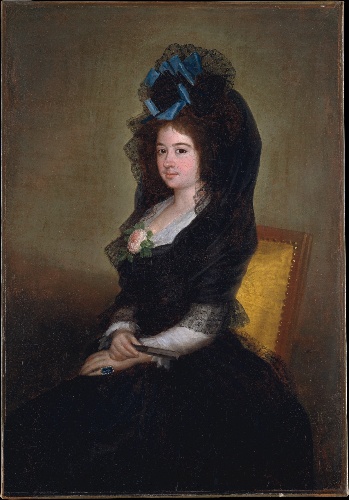
Title: Narcisa Barañana de Goicoechea
Artist: Goya (Francisco de Goya y Lucientes)
Artist bio: Spanish, Fuendetodos 1746–1828 Bordeaux
Object type: Painting
Classification: Paintings
Medium: Oil on canvas
Dimensions: 44 1/4 x 30 3/4 in. (112.4 x 78.1 cm)
Department: European Paintings
Credit line: H. O. Havemeyer Collection, Bequest of Mrs. H. O. Havemeyer, 1929
Accession year: 1929
Repository: Metropolitan Museum of Art, New York, NY
Tags: Portraits|Women